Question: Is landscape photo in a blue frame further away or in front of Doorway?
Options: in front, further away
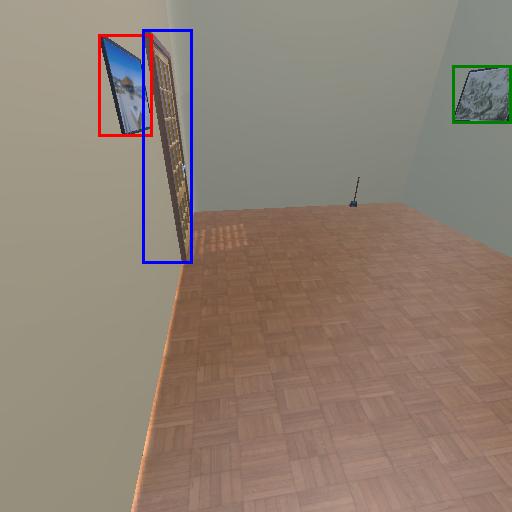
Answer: in front